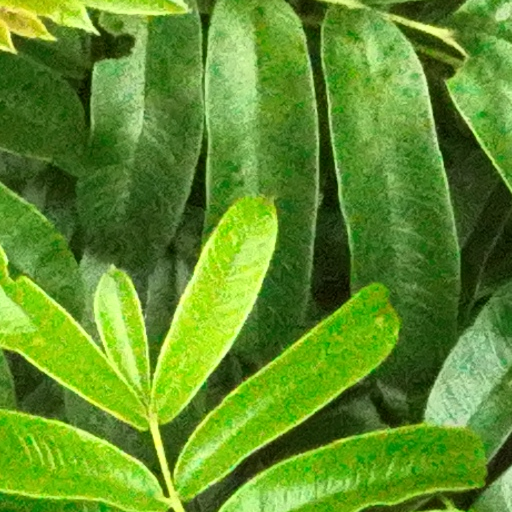
Species: Trattinnickia aspera
GBIF accepted scientific name: Trattinnickia aspera
Crown area (m\u00b2): 103.115